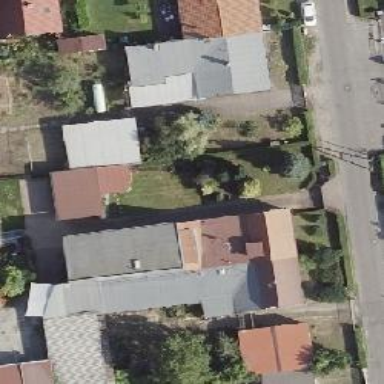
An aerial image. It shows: Semi-detached house.